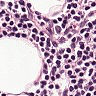
Metastatic tissue present: no